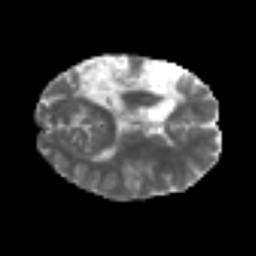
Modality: MD
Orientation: axial
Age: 39
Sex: female
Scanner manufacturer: siemens
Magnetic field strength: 3 T
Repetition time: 6.1 s
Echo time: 0.101 s